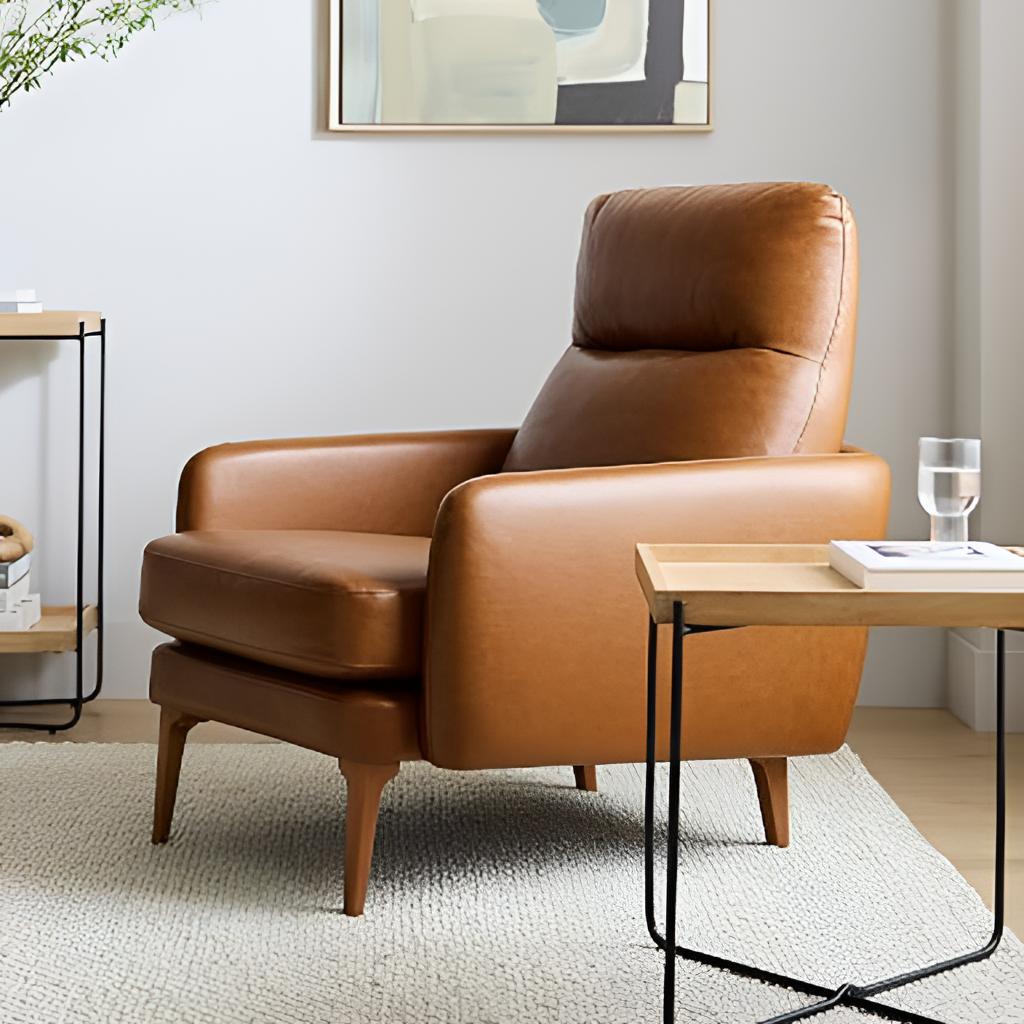
living room, leather armchair, contemporary, beige carpet flooring, with woven pattern, paint wallpaper, with solid pattern